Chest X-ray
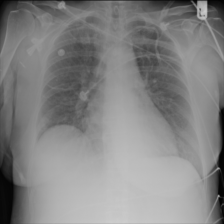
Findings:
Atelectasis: negative
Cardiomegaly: negative
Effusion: negative
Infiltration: negative
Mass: negative
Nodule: negative
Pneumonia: negative
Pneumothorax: negative
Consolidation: negative
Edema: negative
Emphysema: negative
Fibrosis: negative
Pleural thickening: negative
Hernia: negative